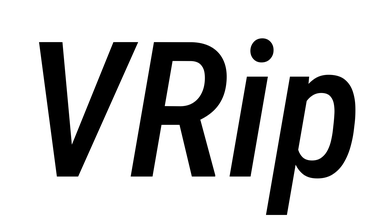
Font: Roboto-Italic_Condensed_Medium_Italic